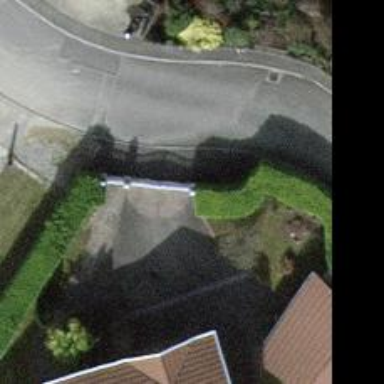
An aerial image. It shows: Gate.